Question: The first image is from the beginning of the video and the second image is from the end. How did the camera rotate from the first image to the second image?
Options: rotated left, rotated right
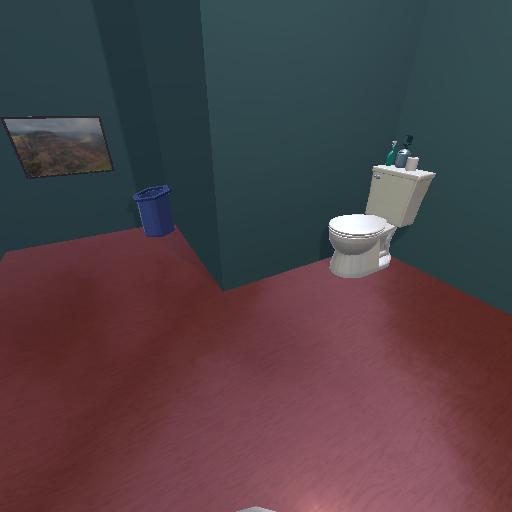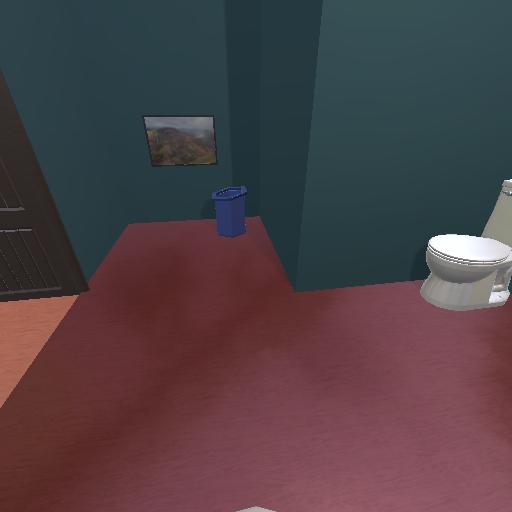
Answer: rotated left